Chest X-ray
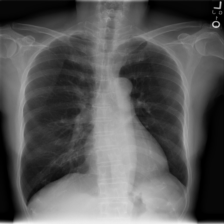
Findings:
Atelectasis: negative
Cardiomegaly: negative
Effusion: negative
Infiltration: positive
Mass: positive
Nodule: negative
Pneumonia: negative
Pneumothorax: negative
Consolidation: negative
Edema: negative
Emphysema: negative
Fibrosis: negative
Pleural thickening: negative
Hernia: negative